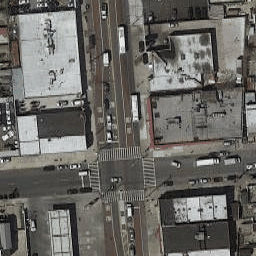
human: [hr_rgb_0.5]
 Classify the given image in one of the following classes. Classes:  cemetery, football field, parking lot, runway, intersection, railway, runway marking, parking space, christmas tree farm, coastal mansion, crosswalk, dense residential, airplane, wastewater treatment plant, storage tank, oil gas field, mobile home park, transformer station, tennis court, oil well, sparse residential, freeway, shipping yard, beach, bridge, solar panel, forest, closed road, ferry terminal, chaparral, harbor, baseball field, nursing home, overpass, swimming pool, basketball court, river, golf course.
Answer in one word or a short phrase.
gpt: intersection